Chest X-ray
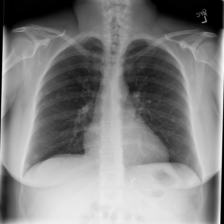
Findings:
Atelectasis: negative
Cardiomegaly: negative
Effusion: negative
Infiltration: negative
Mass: negative
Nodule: positive
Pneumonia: negative
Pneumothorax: negative
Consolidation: negative
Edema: negative
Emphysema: negative
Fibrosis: negative
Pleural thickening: negative
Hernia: negative